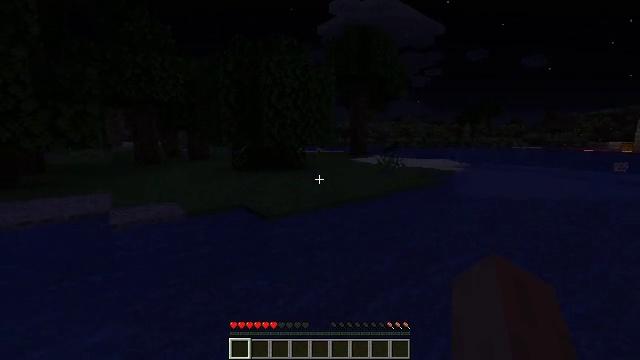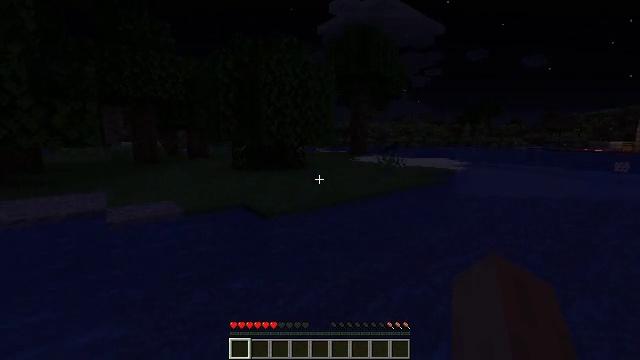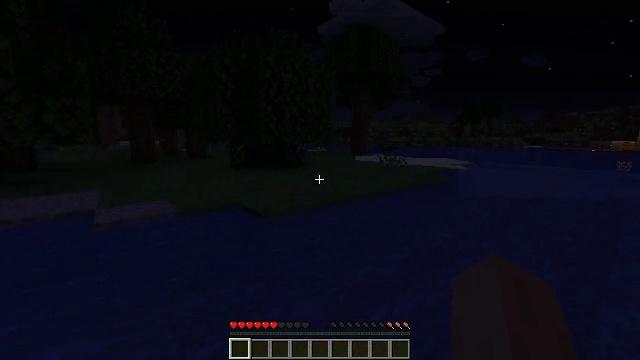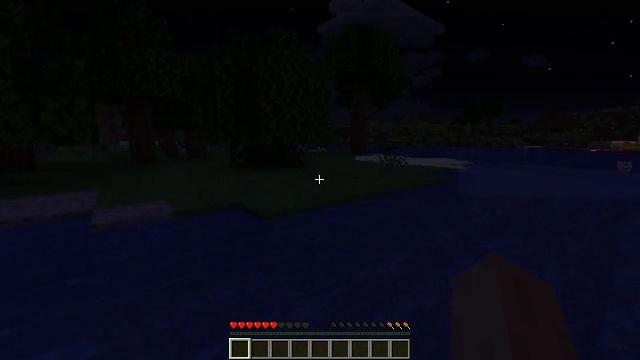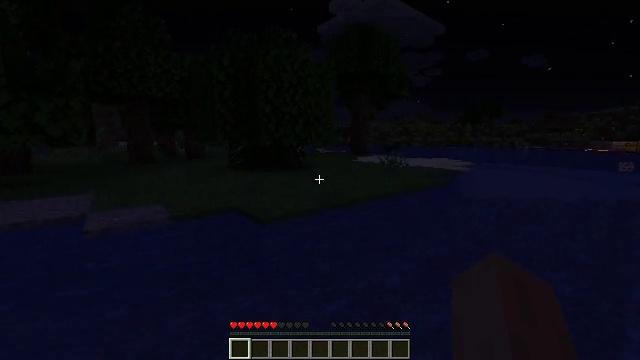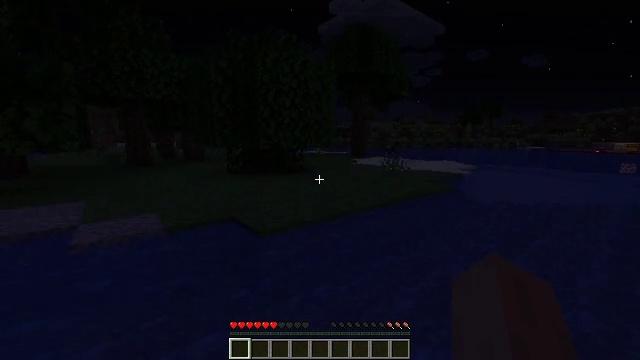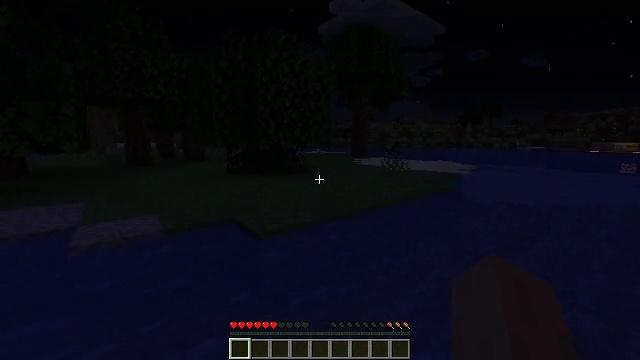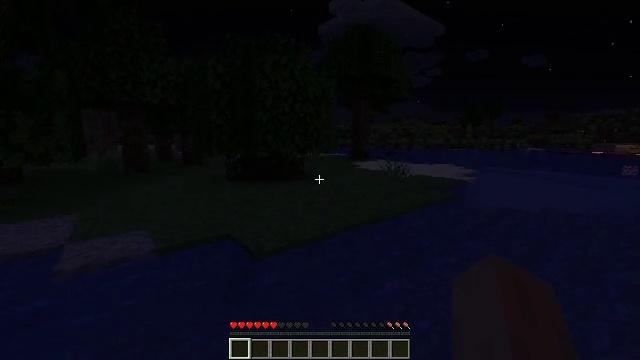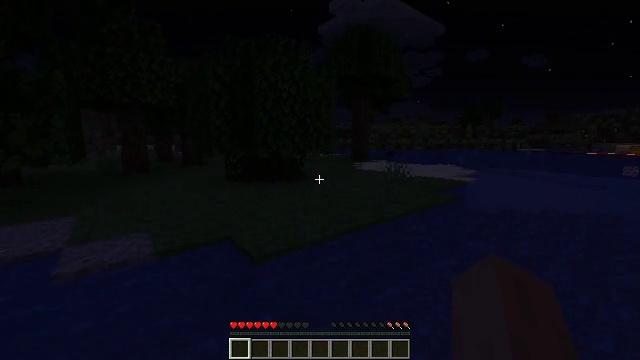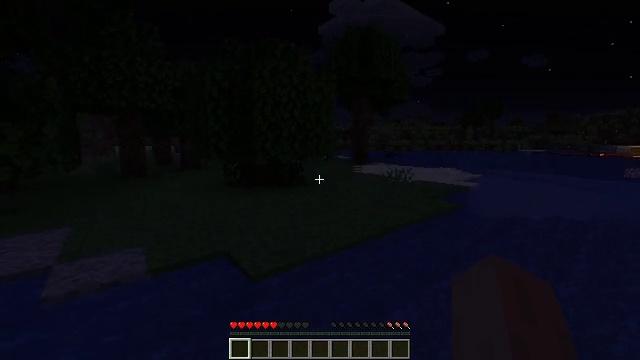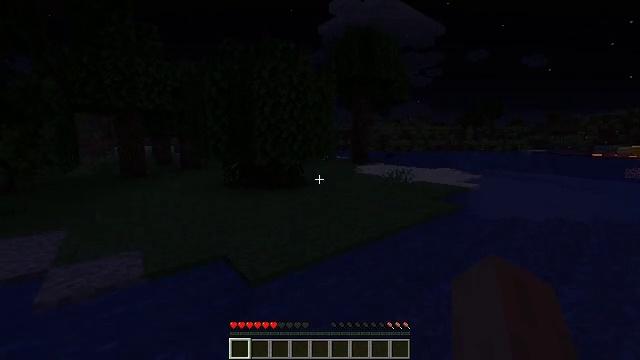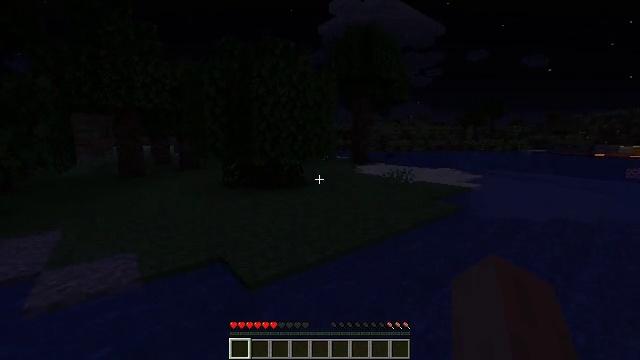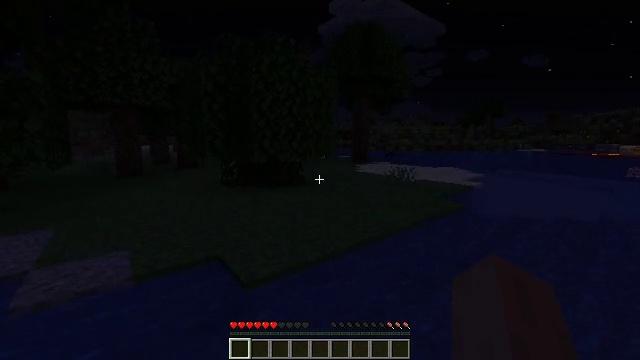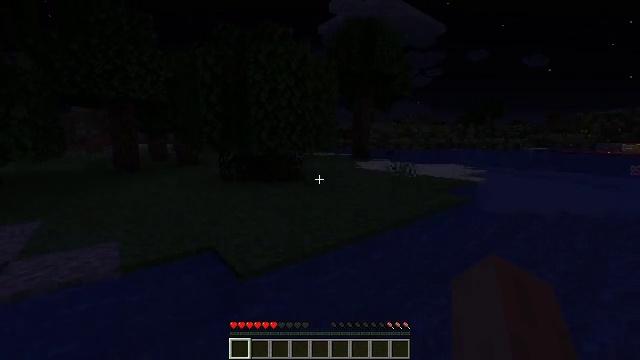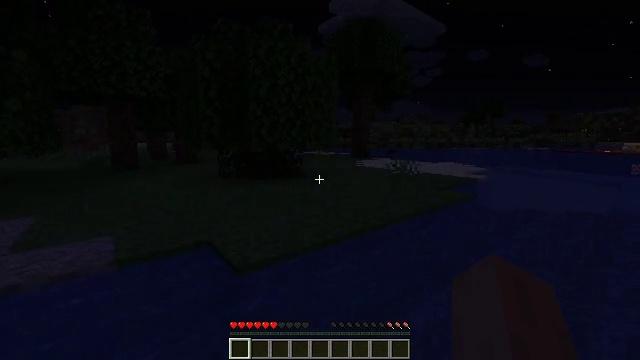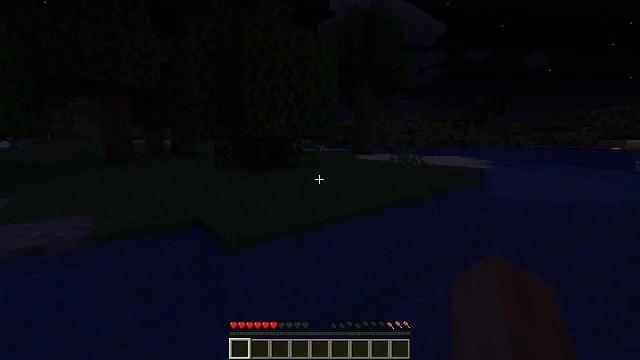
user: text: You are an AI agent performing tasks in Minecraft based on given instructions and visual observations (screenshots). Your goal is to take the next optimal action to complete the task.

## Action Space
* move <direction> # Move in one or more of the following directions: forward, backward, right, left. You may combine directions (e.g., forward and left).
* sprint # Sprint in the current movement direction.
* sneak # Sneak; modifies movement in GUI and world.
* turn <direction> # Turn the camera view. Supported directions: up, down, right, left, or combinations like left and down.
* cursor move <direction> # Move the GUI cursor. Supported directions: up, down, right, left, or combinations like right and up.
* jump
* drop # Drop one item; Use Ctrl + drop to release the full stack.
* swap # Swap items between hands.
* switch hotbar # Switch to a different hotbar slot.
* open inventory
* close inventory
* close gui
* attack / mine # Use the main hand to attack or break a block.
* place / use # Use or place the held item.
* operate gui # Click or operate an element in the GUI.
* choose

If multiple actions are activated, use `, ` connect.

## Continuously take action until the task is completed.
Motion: motion action
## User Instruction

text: Harvest grass block to clear the area.
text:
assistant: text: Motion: move forward, jump
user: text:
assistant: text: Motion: move forward, jump
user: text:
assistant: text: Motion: move forward, jump
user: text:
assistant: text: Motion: move forward, jump
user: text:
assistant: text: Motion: move forward, jump
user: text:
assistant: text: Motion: move forward, jump
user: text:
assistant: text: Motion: move forward, jump
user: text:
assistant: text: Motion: move forward, jump
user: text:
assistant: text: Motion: move forward, jump
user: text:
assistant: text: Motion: move forward, jump
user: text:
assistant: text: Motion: move forward, jump
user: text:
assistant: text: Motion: move forward, jump
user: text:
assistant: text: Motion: move forward, jump
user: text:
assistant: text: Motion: move forward, jump
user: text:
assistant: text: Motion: move forward, jump
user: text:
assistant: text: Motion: move forward, jump
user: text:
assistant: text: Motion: move forward, jump
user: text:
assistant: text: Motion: move forward, jump
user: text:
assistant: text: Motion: move forward, jump
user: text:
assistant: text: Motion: move forward, jump
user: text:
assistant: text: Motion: move forward, jump
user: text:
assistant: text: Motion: move forward, turn left, jump
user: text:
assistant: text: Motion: move forward, turn left, jump
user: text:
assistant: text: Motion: move forward, jump
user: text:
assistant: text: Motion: move forward, jump
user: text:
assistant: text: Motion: move forward, jump
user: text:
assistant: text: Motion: move forward, jump
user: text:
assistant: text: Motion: move forward, jump
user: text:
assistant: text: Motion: move forward, jump
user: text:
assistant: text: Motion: move forward, turn left, jump